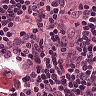
Metastatic tissue present: no